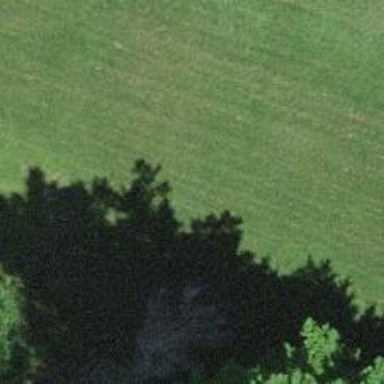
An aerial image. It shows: Grass path.